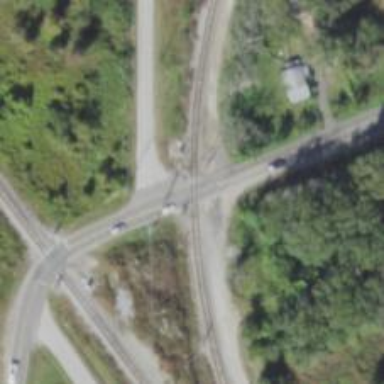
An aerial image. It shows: Level crossing on the railway with lights and full barrier.